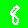
Digit: 8